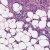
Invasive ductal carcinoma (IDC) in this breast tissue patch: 1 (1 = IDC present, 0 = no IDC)